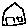
Label: house